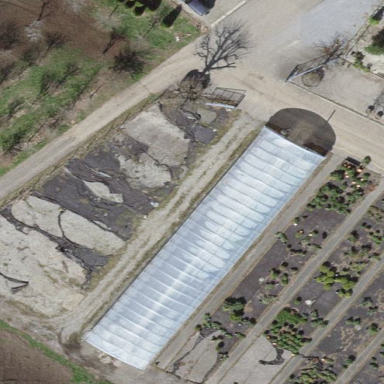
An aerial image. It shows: Greenhouse used for horticulture purposes.